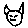
Label: cat